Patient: sex M, age 76
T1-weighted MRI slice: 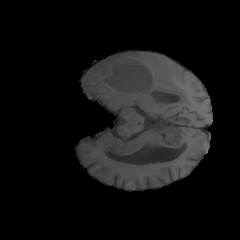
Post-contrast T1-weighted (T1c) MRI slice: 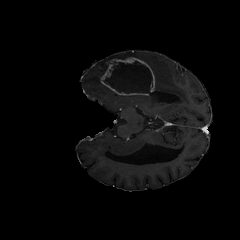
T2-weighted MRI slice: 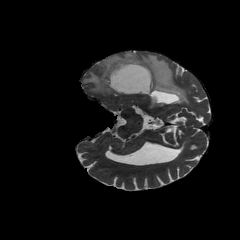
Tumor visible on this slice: yes
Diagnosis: Glioblastoma, IDH-wildtype
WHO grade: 4